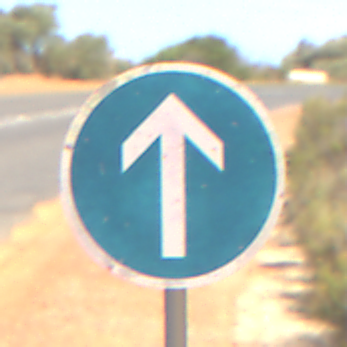
Verkehrszeichen: VorgeschriebeneFahrtrichtungGeradeaus
Umgebung: Outdoor, Nature
Tageszeit: MorningAfternoon
Wetter: Clear
Licht: Natural
Jahreszeit: NotSpecified
Kontrast: HighContrast